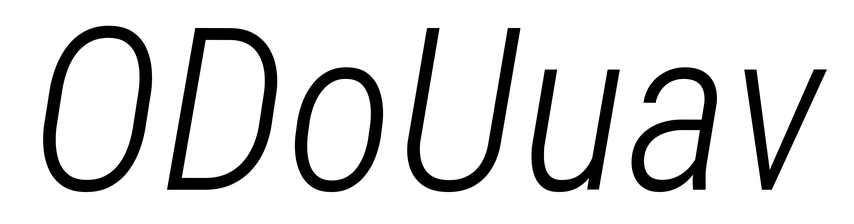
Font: Roboto-Italic_Condensed_Light_Italic